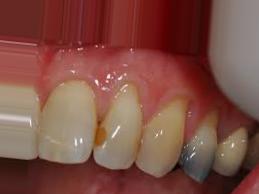
Condition: Tooth Discoloration